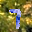
Label: 7